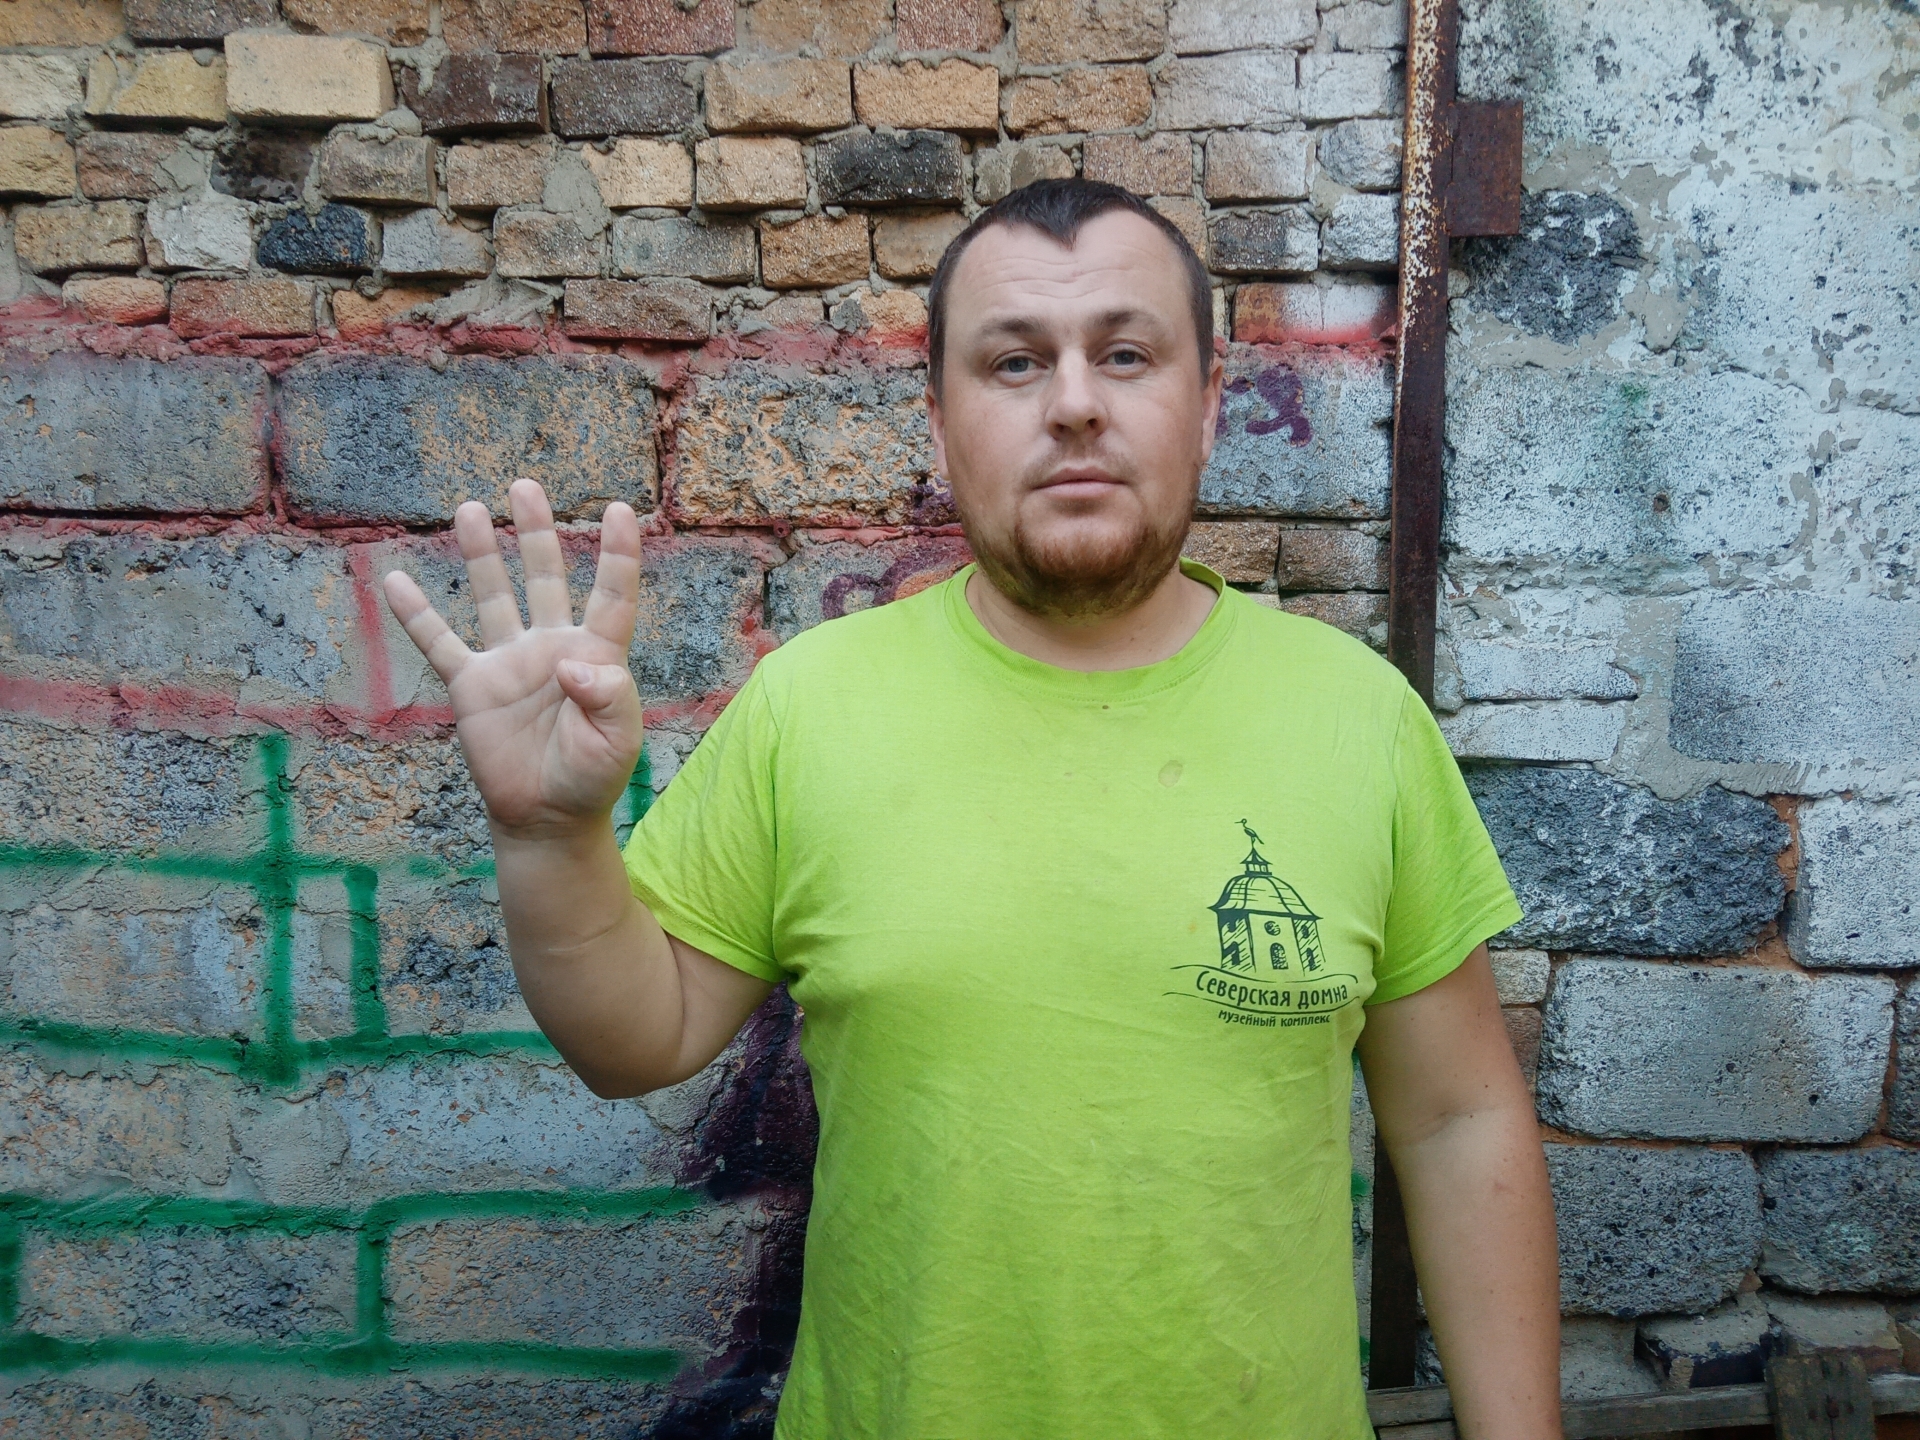
Label: clear